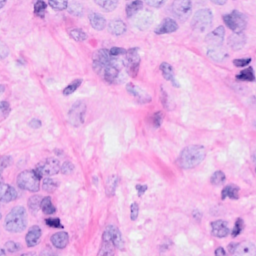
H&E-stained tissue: Breast